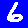
Digit: 6